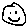
Label: smiley face